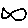
Label: fish